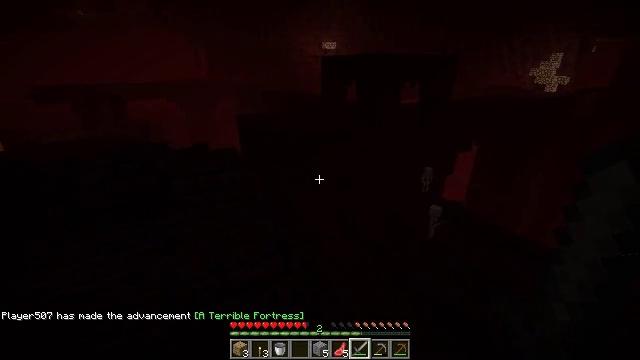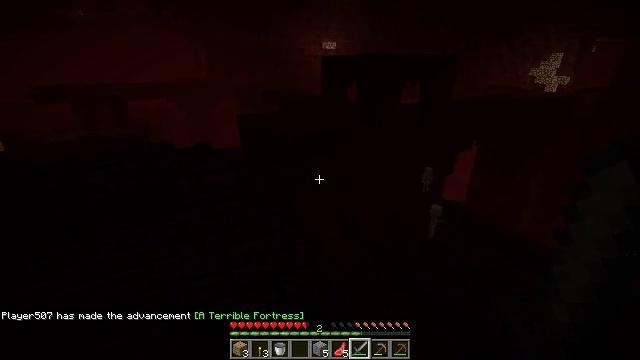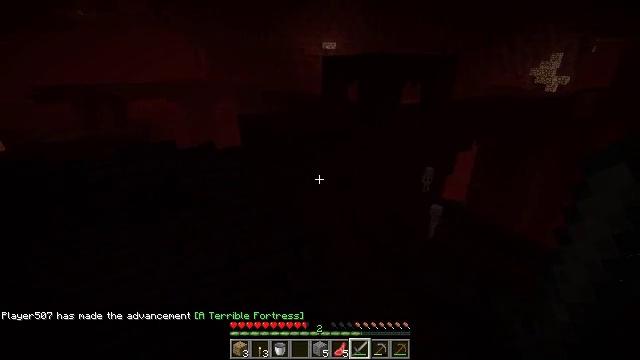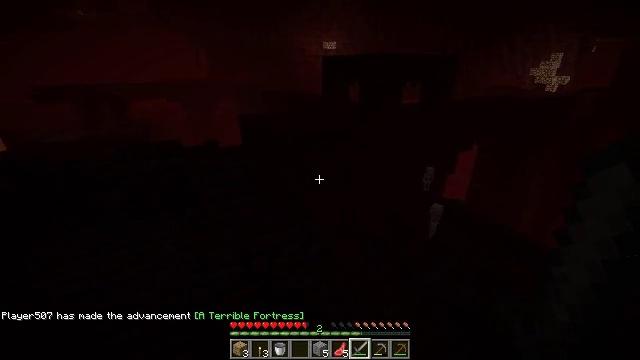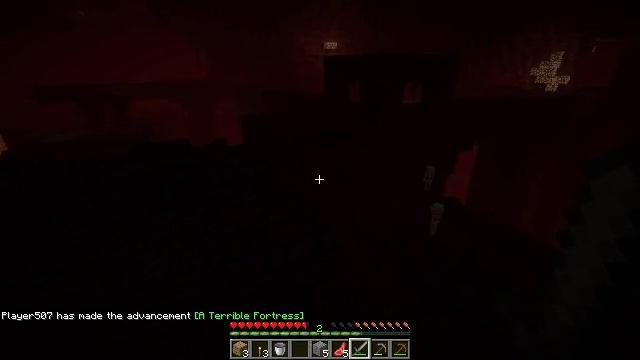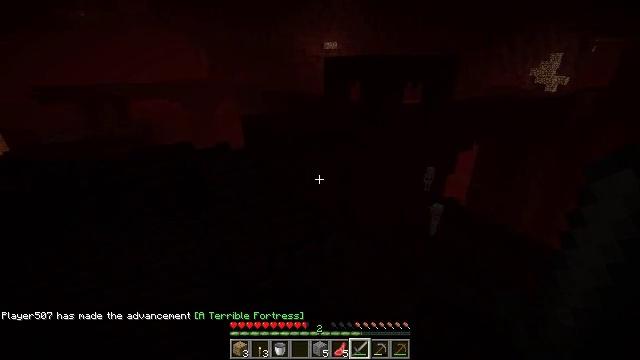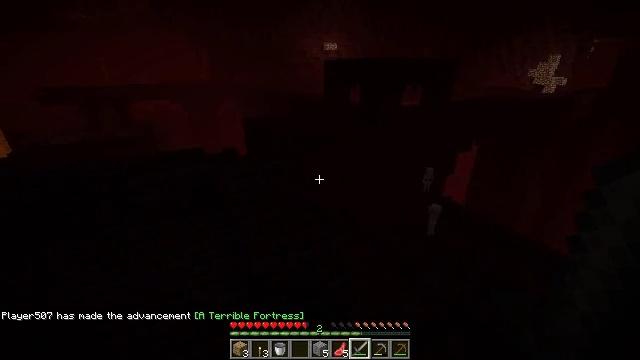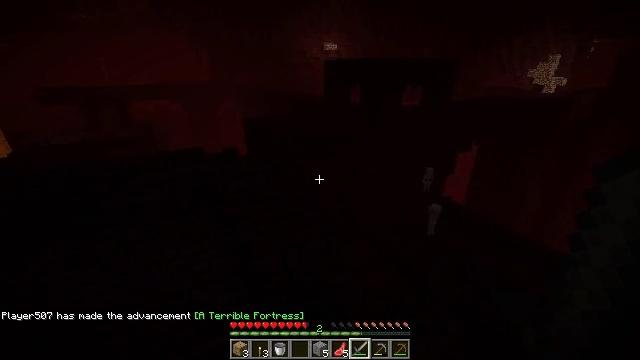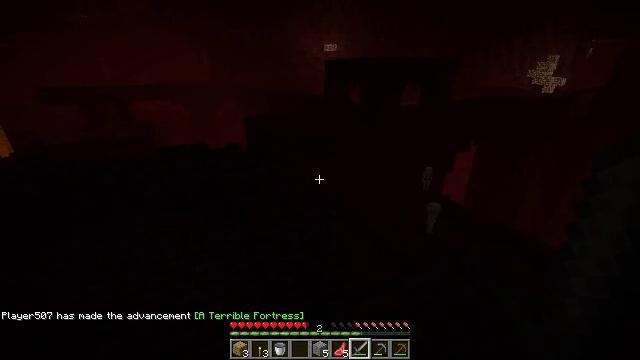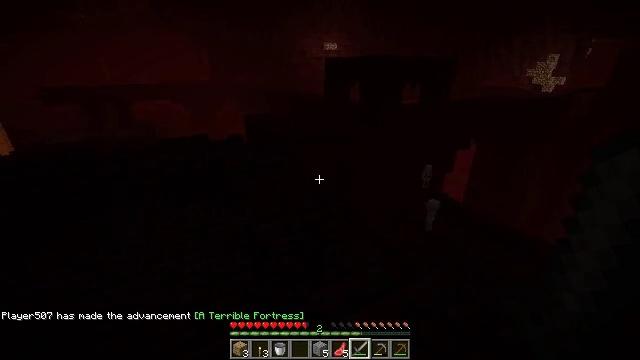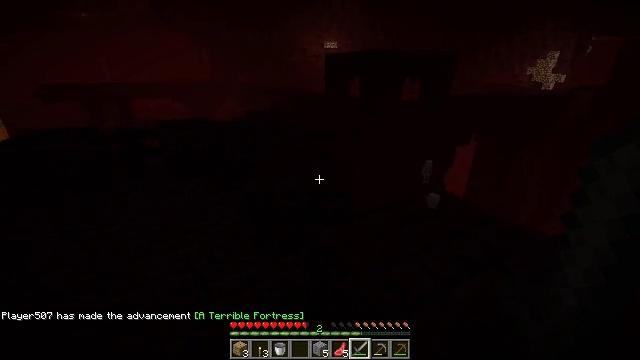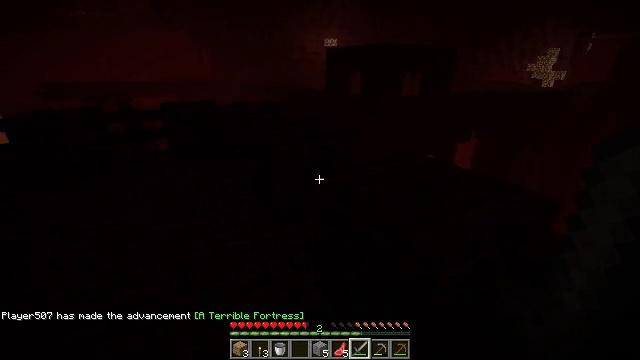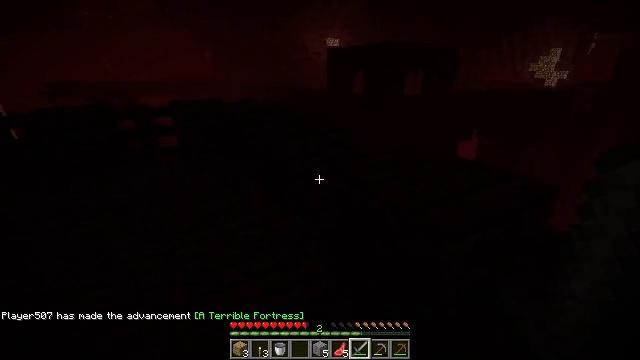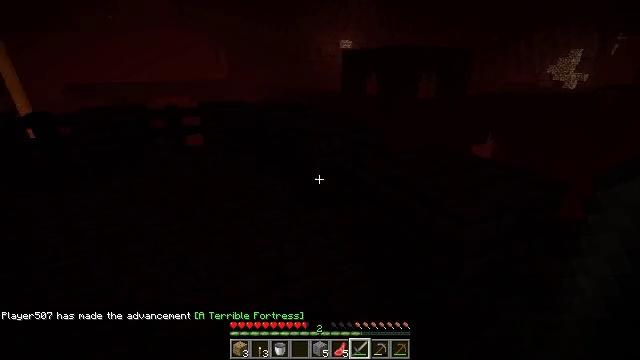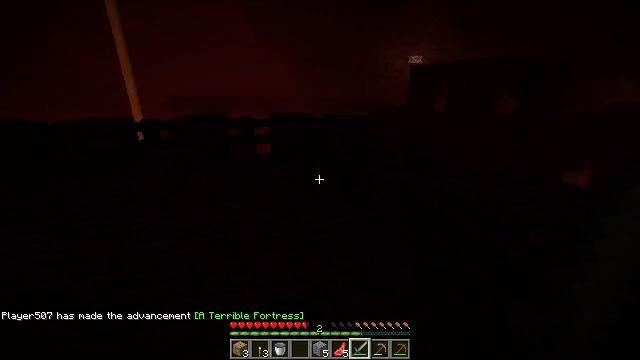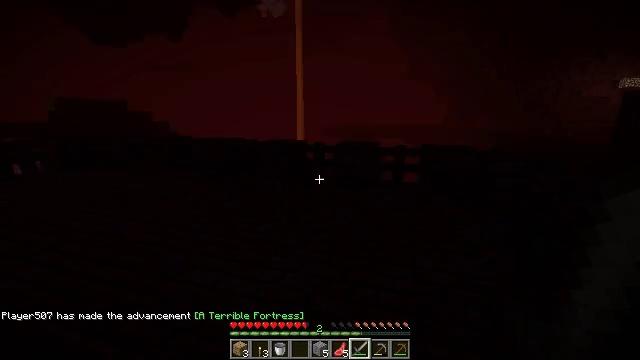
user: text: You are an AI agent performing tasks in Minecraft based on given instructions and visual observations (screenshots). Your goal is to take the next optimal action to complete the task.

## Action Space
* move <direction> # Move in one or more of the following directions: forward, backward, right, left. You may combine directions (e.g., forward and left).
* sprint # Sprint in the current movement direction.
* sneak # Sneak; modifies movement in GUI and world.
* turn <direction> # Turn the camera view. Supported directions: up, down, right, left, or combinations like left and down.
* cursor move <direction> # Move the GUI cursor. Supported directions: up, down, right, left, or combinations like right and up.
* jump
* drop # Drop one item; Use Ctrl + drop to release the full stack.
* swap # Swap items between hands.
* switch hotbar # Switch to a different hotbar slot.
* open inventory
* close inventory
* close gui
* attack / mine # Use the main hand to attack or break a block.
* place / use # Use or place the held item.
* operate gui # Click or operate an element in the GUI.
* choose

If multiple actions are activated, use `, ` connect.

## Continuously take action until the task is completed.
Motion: motion action
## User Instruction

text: Harvest nether bricks from a structure.
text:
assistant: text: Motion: move back and move left, sneak
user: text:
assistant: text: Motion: move back and move left, sneak
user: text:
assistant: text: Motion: move back and move left, sneak
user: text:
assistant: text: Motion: move back and move left
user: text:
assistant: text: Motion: move back
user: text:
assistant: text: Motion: move back
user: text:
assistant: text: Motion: move back
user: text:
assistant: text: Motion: move back
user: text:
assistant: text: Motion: move back and move left
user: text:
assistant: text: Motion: move back and move left
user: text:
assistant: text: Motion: move back and move left
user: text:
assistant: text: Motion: move back and move left
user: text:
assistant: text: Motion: move back and move left, turn left
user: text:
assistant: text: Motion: move back and move left, turn left and up
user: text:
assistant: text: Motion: move left, turn left and up
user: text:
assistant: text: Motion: move left, turn left and up
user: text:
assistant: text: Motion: move left, turn left and up
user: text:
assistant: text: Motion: move left, turn left and up
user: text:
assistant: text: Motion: no_op
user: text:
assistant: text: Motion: no_op
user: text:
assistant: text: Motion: no_op
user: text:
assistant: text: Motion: no_op
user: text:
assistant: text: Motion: no_op
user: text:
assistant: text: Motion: no_op
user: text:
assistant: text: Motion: turn left and down
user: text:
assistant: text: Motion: turn left and down
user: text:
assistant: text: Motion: move forward, turn left
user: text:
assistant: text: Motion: move forward, turn left
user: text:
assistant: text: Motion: move forward, turn left
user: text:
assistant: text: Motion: move forward, turn up